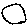
Label: circle